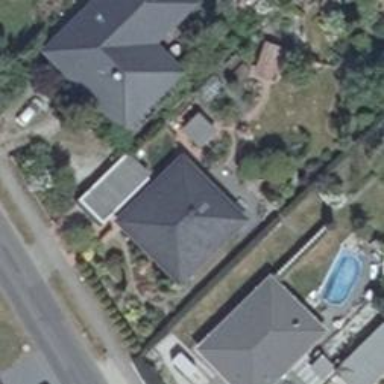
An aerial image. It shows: Residential building with hipped roof oriented along the structure and colored black.